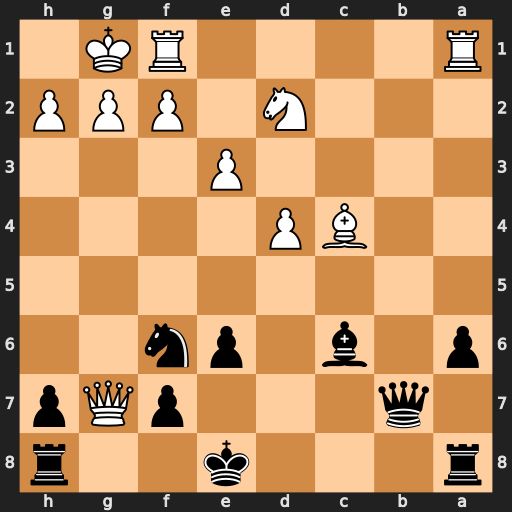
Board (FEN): r3k2r/1q3pQp/p1b1pn2/8/2BP4/4P3/3N1PPP/R4RK1
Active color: b
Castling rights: kq
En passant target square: -
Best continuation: Rg8 Qxg8+ Nxg8